Question: What is the reading of the measurement in the image?
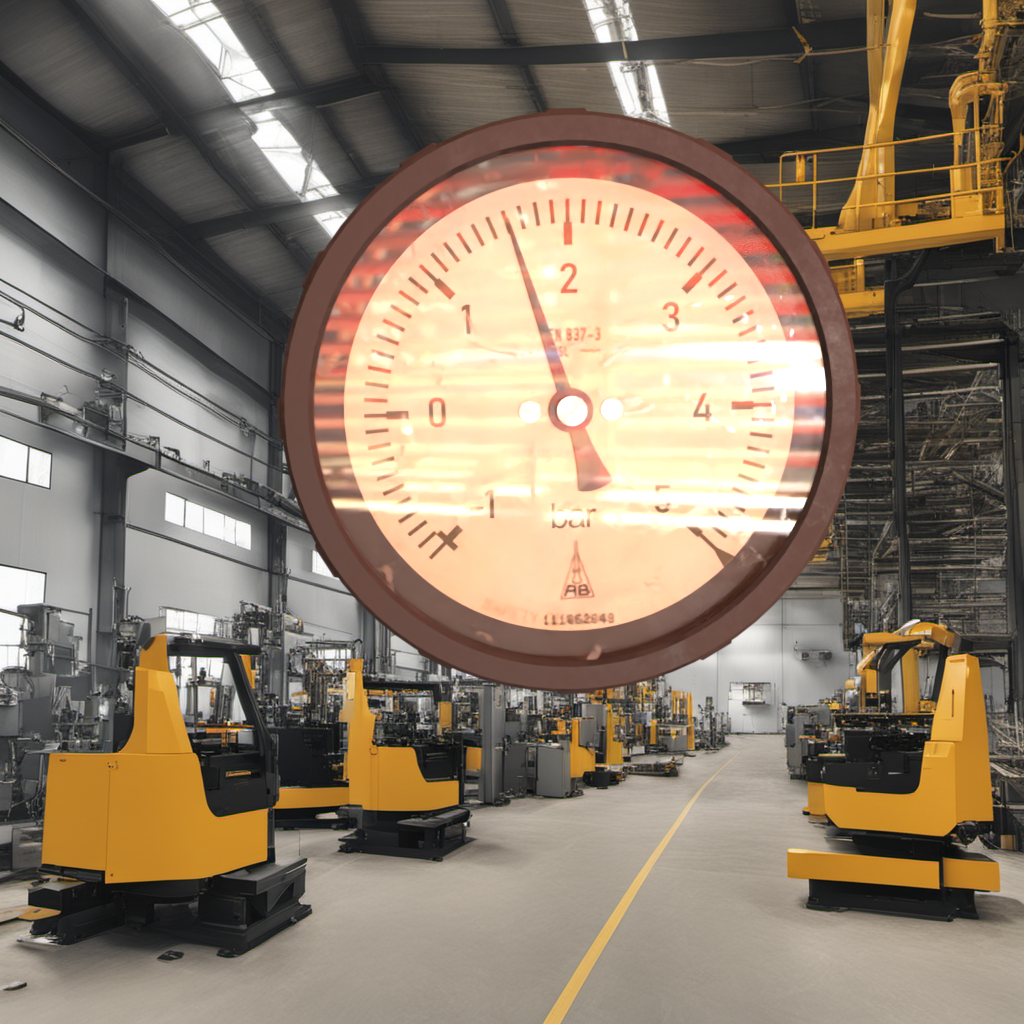
Answer: The result is 1.61
Question: What is the value range of the measurement in the image?
Answer: The range is from -1 to 5
Question: What is the minimum and maximum value range of the measurement in the image?
Answer: The minimum value is -1 and the maximum value is 5